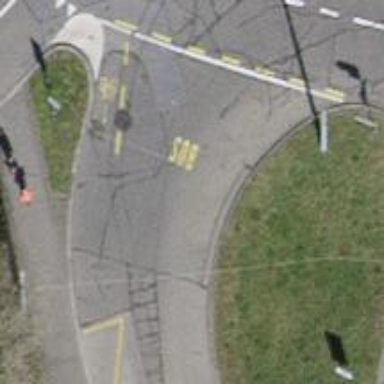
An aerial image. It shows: Asphalt service road with trolley wires.